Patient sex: M
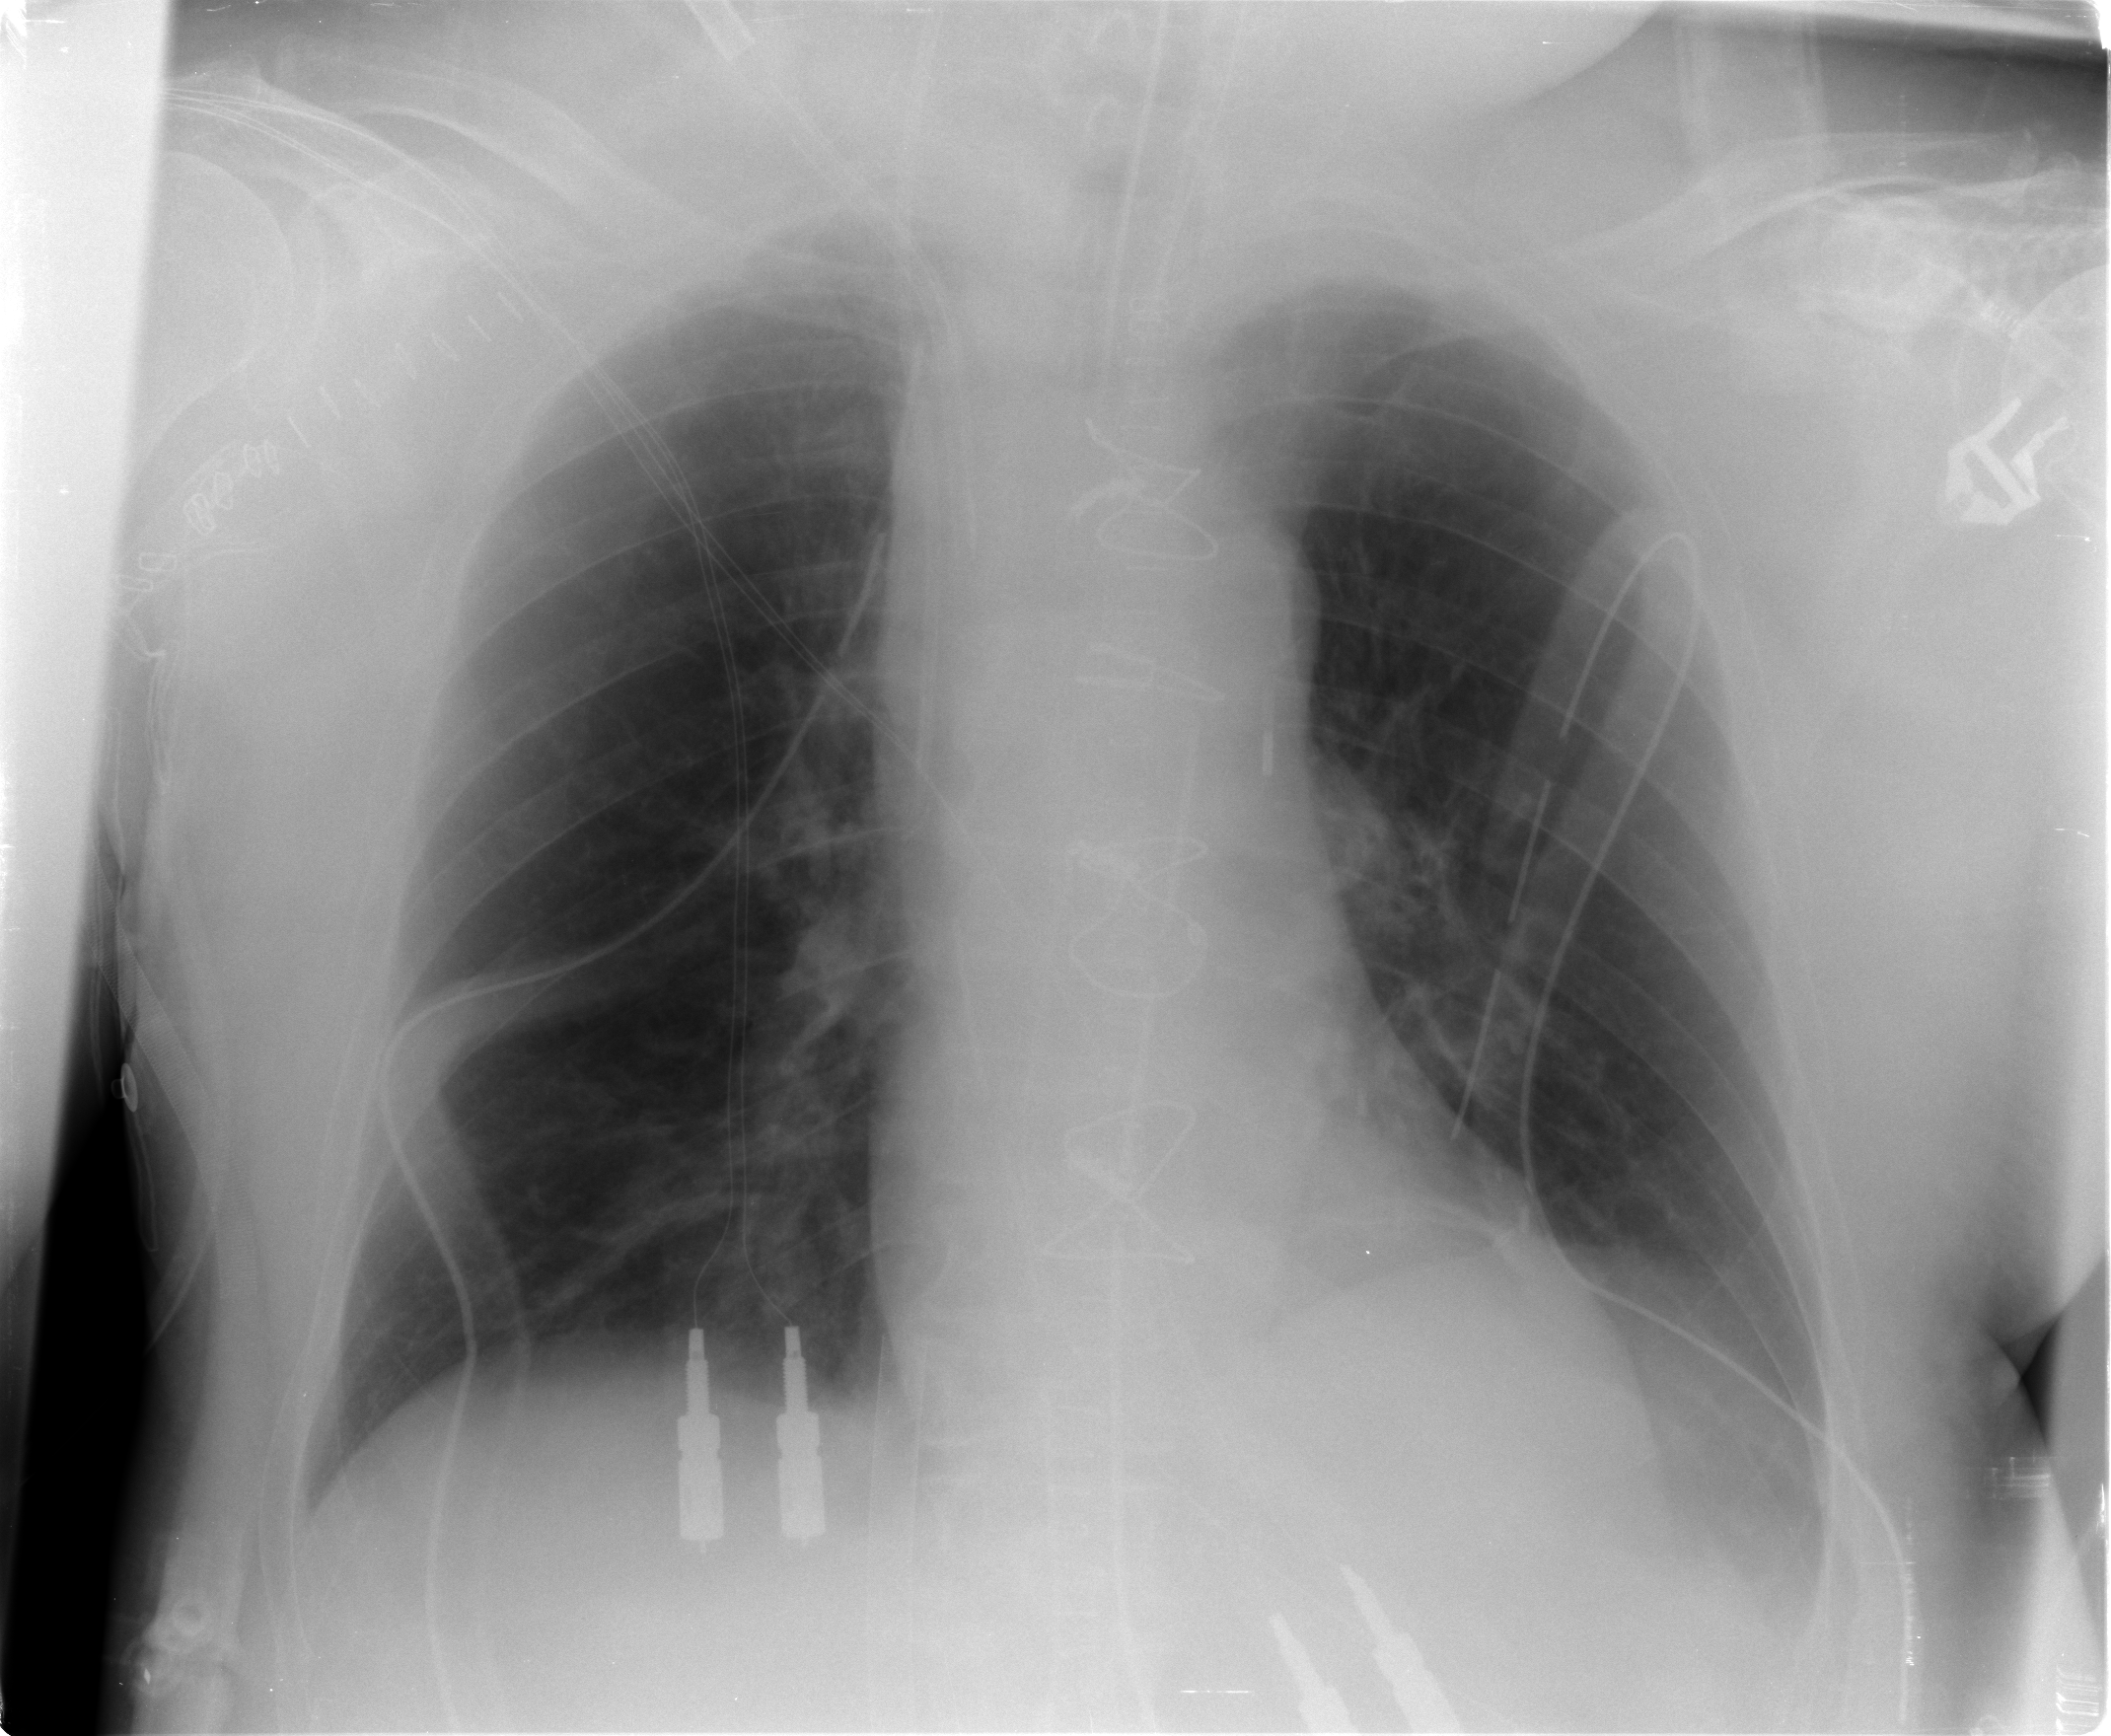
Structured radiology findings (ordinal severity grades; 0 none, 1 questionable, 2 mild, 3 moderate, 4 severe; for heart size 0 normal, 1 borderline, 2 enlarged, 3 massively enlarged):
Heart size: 0
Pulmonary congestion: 0
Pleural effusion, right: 0
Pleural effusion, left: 2
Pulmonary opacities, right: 0
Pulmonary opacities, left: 0
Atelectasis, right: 2
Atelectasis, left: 2